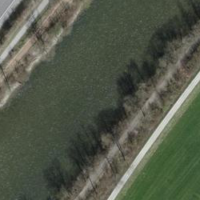
EUNIS habitat code: 57
Species observed at this site:
Prunus padus